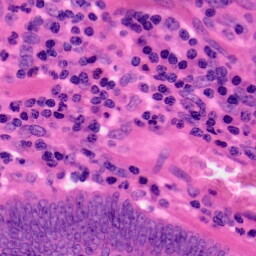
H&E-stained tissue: Colon